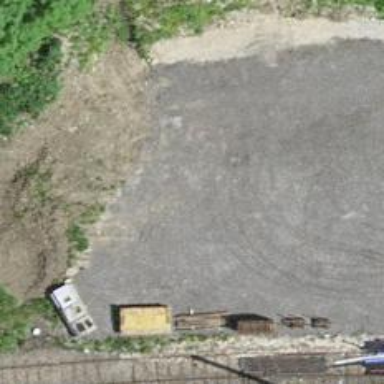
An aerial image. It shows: Abandoned railway.